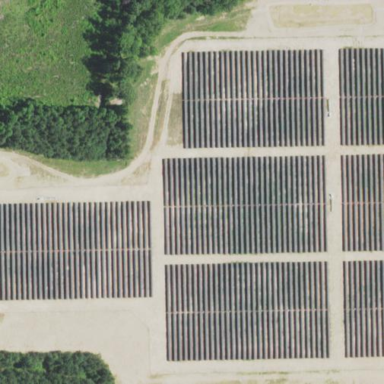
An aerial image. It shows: Solar power plant using photovoltaic technology.